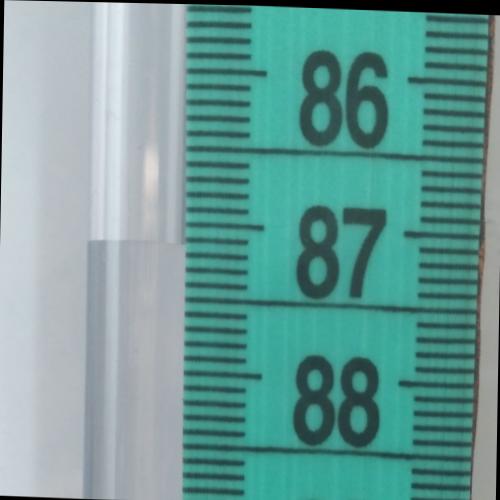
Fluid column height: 87.1 cm